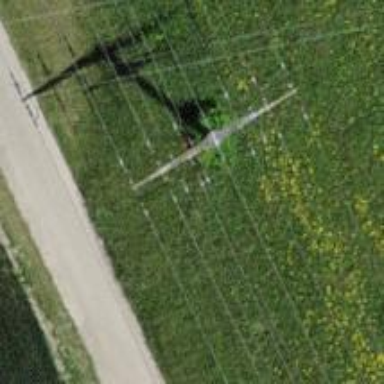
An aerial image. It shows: Concrete power pole.